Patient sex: F
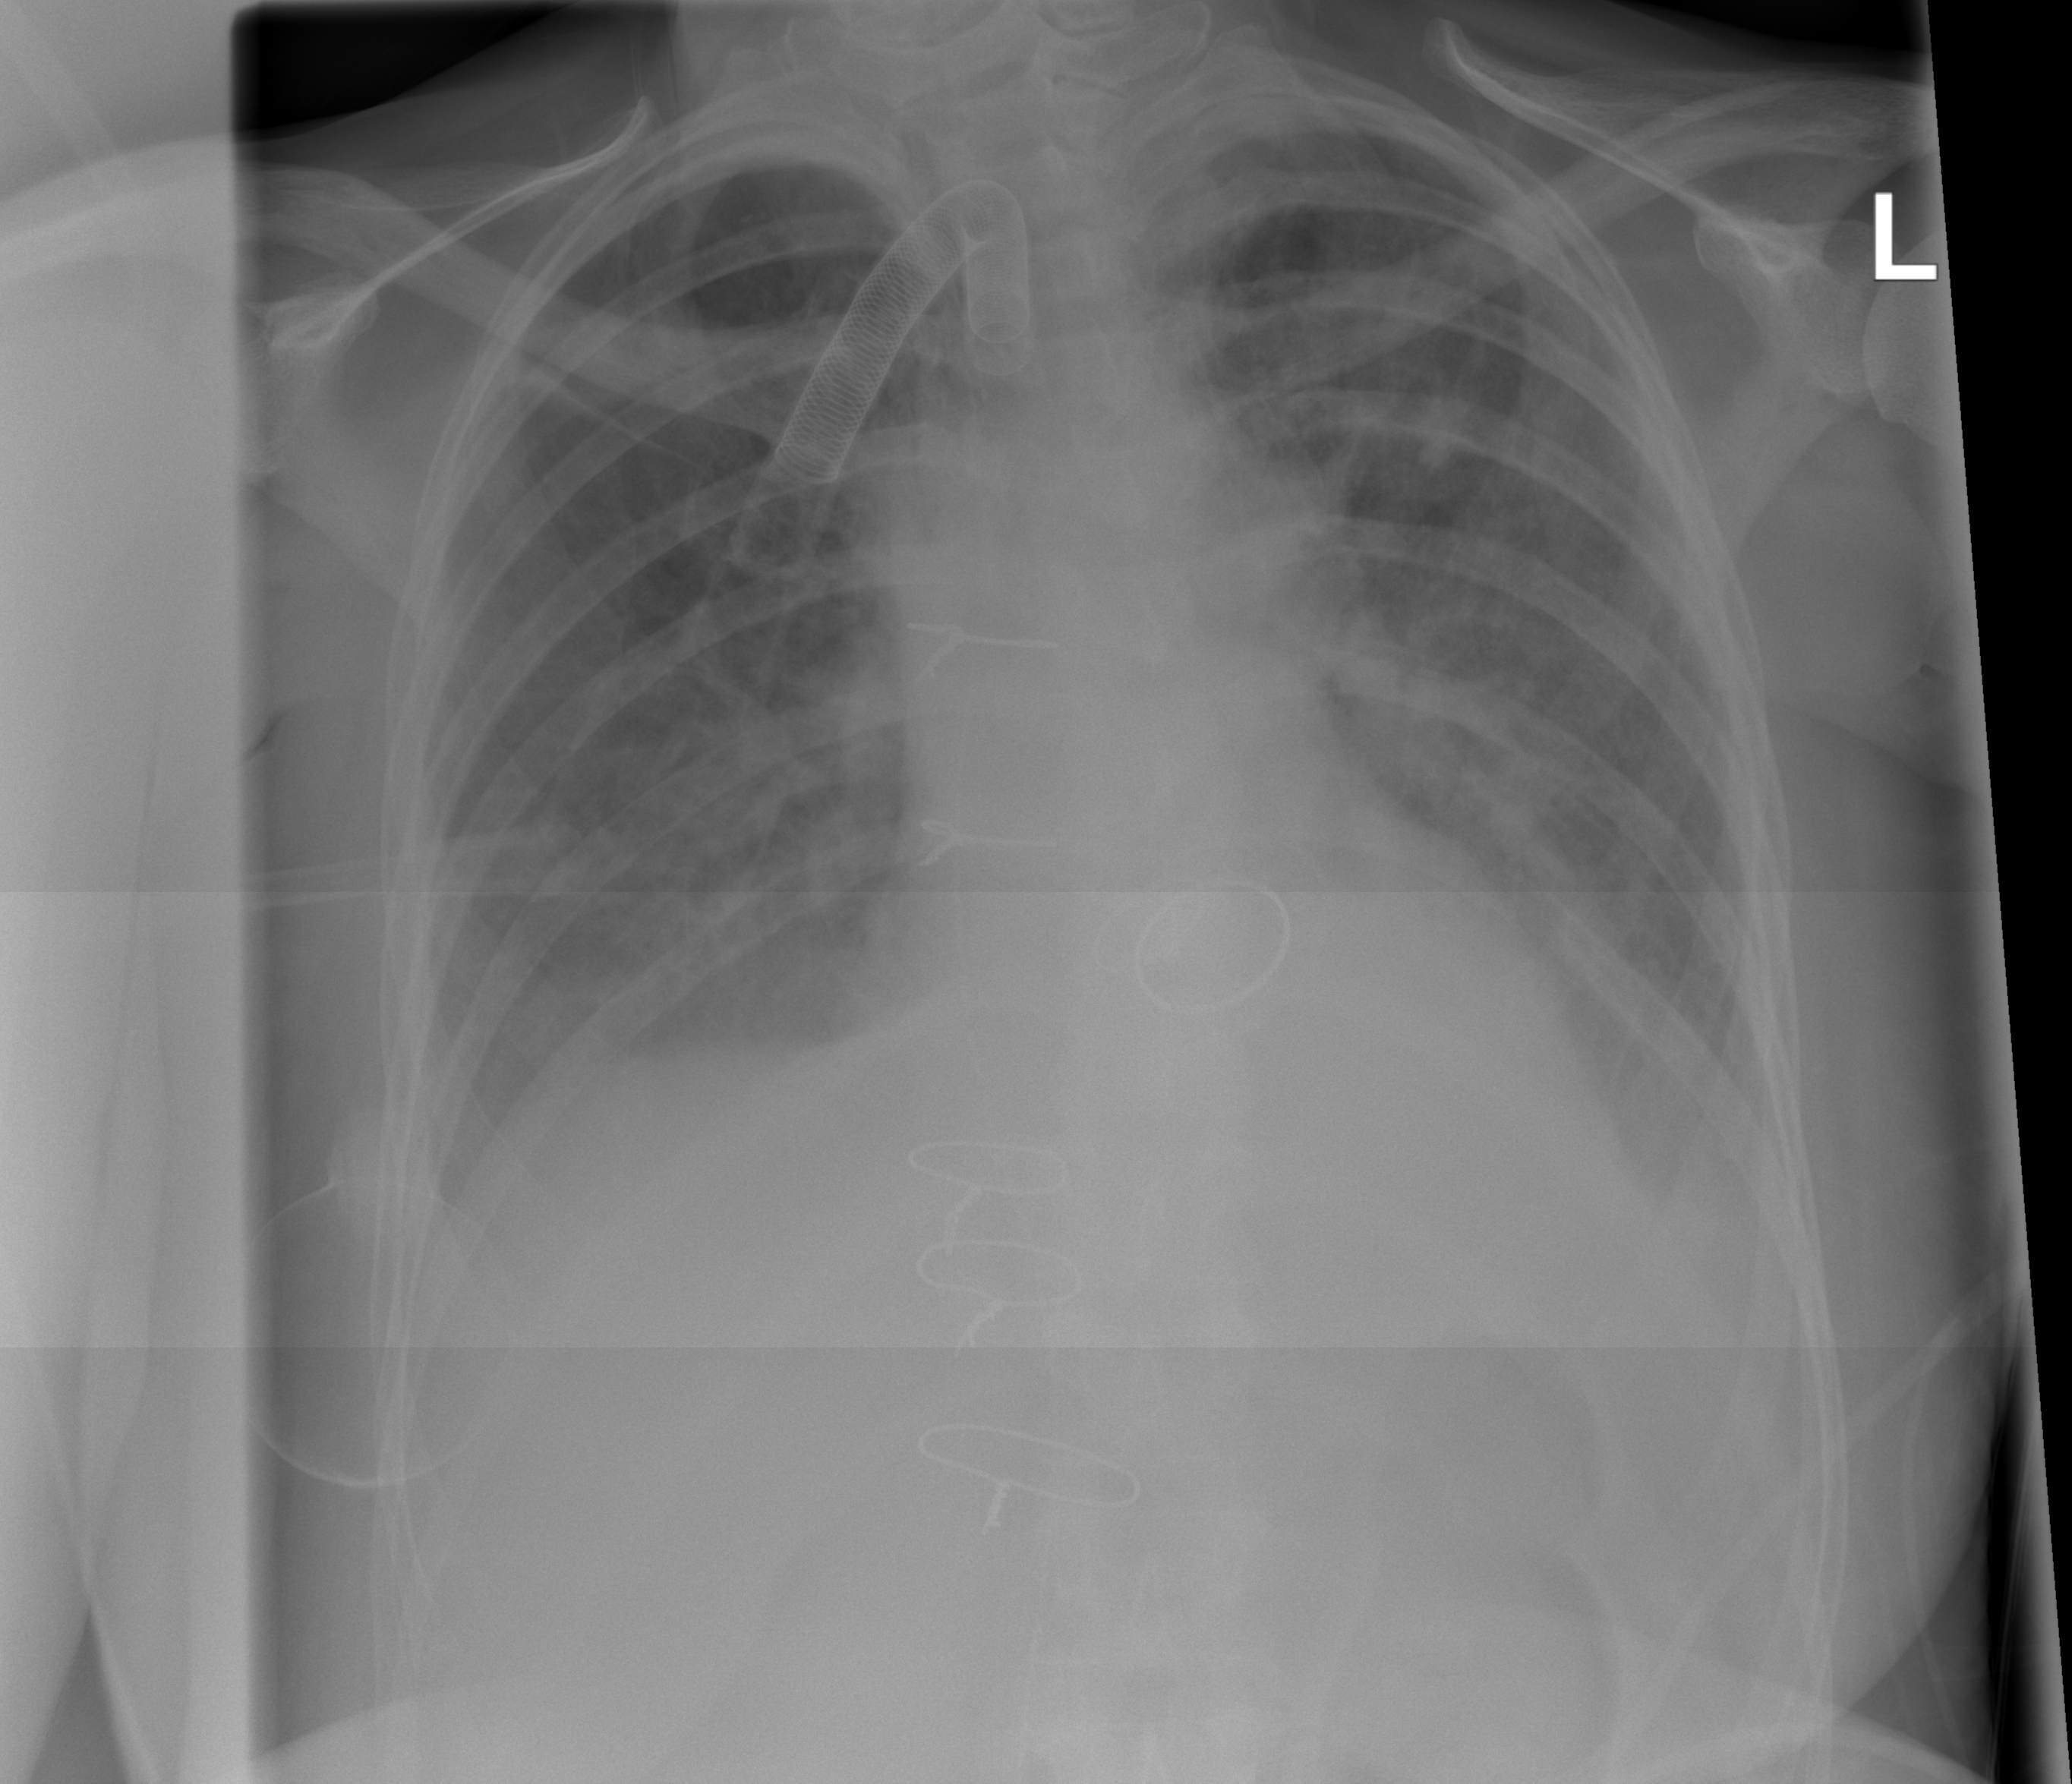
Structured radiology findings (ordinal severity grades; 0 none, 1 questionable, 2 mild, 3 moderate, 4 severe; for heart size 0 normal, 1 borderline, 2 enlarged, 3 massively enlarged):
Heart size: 0
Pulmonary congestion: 2
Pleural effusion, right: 2
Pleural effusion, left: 2
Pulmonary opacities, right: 2
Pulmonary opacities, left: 1
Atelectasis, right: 2
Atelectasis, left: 2